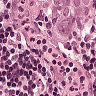
Metastatic tissue present: yes